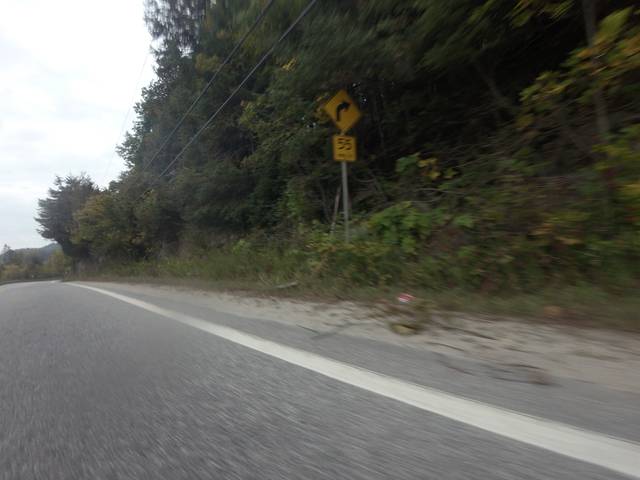
Region: Canada
Coordinates: 45.654, -75.926